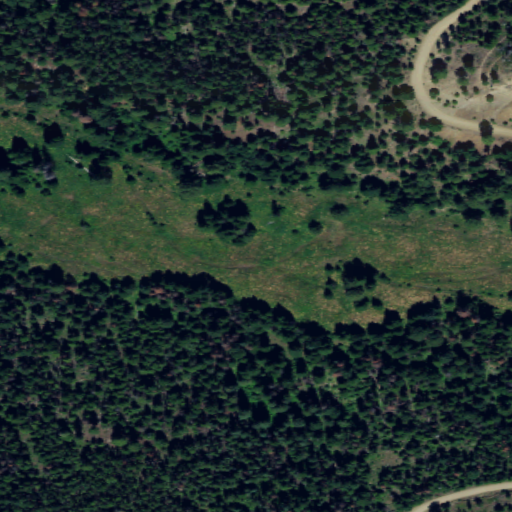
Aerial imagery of plain(s) in Washington named Swauk Meadow containing evergreen forest, shrub, open development, low intensity development, medium intensity development, and grassland